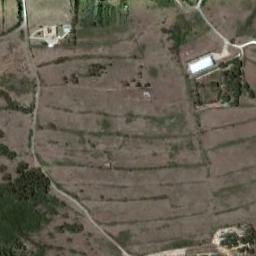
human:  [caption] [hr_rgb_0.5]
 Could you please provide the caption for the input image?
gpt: There is a building in the rectangular farmlands .

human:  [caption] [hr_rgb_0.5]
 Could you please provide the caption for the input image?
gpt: The rectangular farmland is next to some trees .

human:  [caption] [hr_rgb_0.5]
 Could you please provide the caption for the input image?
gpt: A khaki rectangular farmland and some trees are on the ground and some houses are surrounded by these farmlands .

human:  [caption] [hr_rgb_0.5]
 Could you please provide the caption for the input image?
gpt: Many rectangular-shaped green and brown mixed rectangular farmlands of different sizes .

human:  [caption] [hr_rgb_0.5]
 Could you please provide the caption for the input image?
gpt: There are some green trees and brown rectangular farmlands .